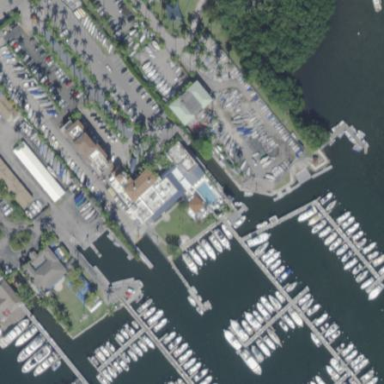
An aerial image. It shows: Building located in marina.